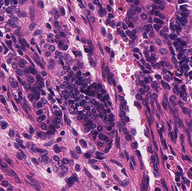
Tumor epithelial tissue: yes
Tumor-associated stroma tissue: yes
Normal tissue: no